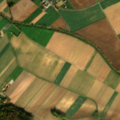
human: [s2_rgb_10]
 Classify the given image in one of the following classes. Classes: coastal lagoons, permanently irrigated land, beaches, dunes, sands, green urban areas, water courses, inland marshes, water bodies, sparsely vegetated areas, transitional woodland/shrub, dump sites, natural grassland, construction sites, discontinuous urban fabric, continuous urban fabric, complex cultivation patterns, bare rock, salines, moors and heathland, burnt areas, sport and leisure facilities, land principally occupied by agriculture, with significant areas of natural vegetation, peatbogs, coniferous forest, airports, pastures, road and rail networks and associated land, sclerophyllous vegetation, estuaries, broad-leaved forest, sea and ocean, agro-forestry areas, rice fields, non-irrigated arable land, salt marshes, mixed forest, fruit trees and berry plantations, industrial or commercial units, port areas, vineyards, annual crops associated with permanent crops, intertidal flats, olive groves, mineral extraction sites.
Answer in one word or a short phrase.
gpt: discontinuous urban fabric, non-irrigated arable land, broad-leaved forest